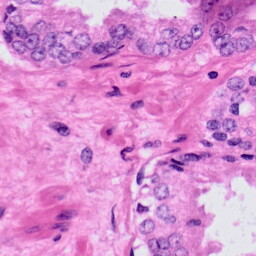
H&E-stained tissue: Prostate